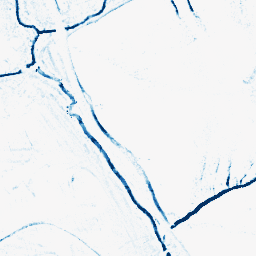
Category: morphological
Decomposition family: morphological_square
Decomposition parameters: operation: closing
size: 5
Upsampling method: quadratic
Upsampling parameters: scale: 4
Upsampling scale: 4